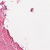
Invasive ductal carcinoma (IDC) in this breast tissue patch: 0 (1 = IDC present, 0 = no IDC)